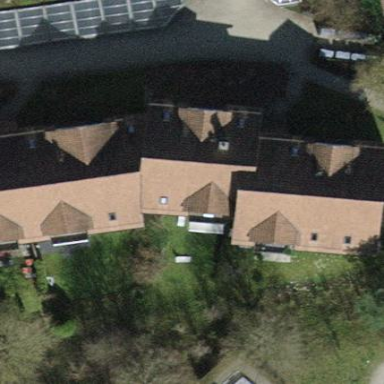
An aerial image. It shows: Apartment building with tile roof.